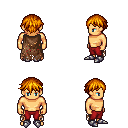
a pixel art fantasy rpg character, male body template, human, tanned skin, brown tattered cape, red pants, dark blonde short bangs hairstyle, metal boots, four views (front, back, left, right), 2x2 character sprite sheet, small pixel art, hard edges, no anti-aliasing